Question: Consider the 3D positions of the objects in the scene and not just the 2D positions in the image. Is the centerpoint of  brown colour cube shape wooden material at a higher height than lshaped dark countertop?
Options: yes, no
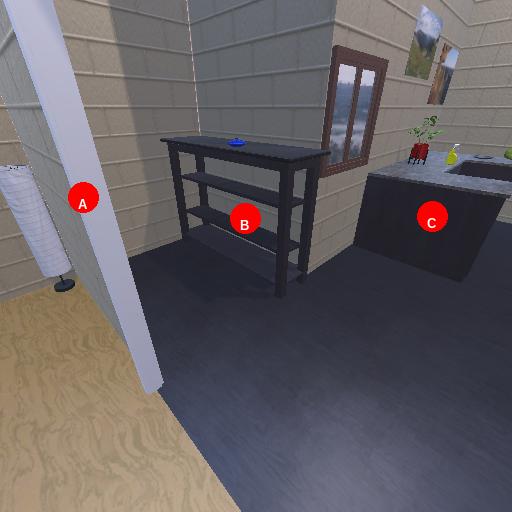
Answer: yes